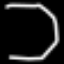
Label: octagon